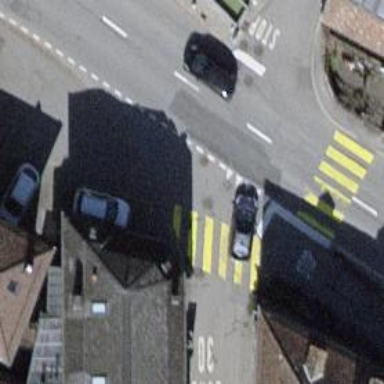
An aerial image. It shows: Marked crossing with zebra stripes on the road.